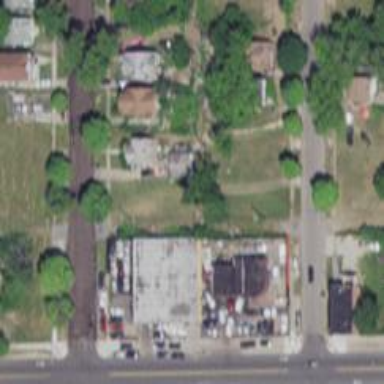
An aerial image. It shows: Alley classified as service road.